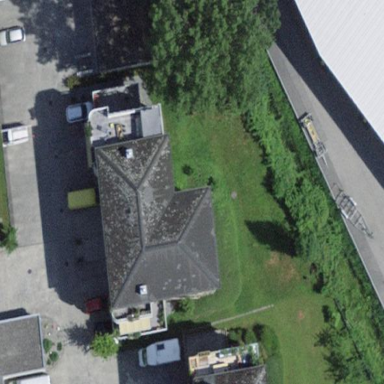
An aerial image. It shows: Image showing building with apartments.